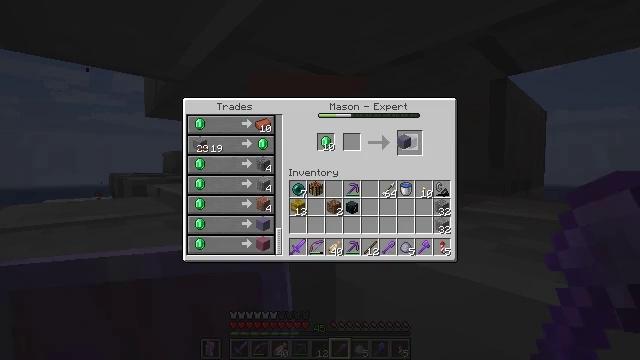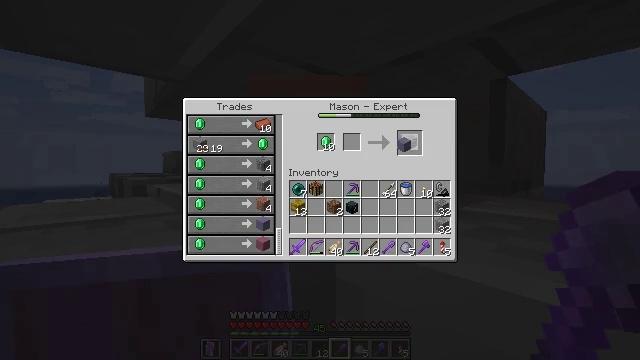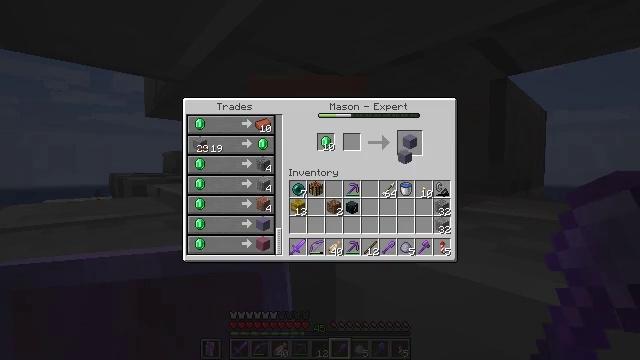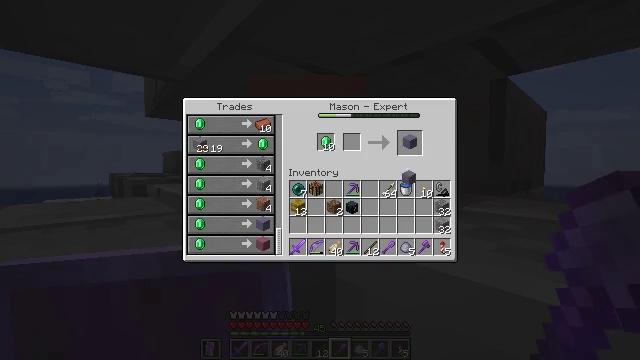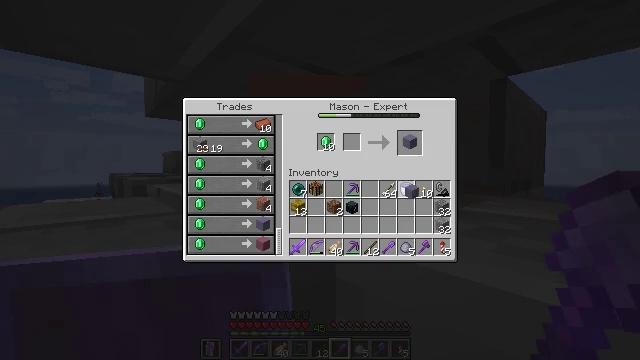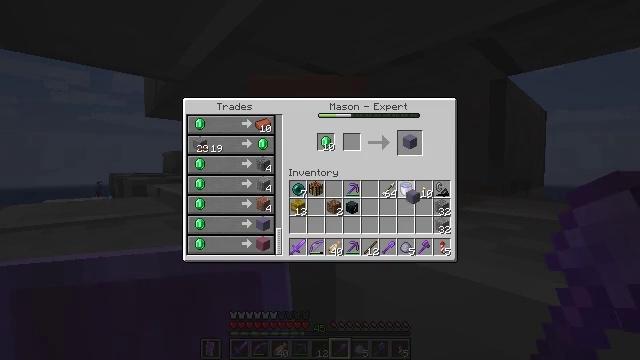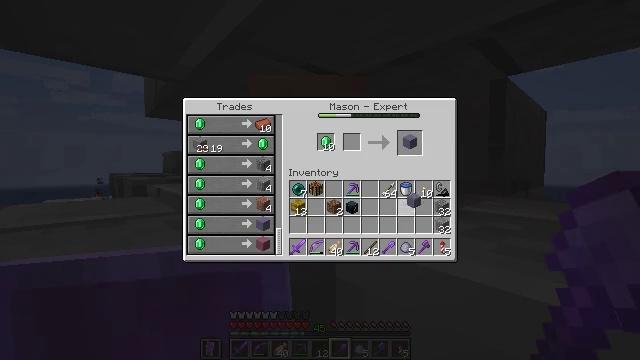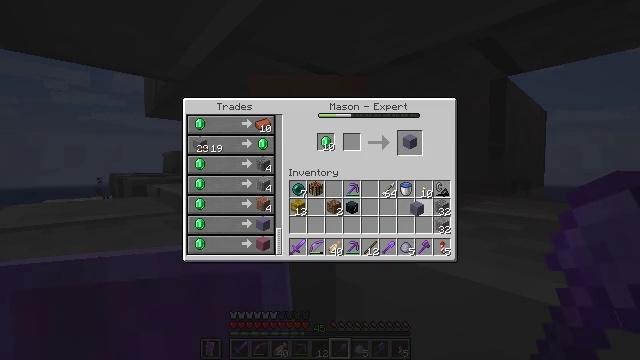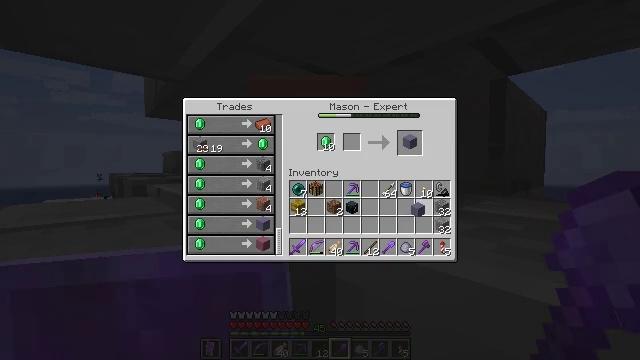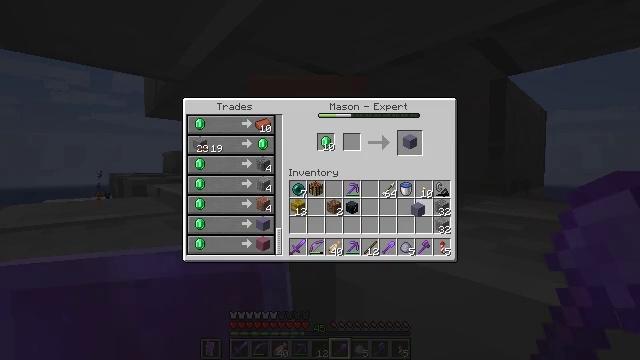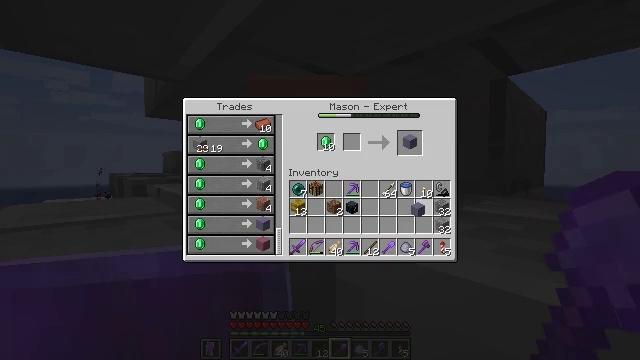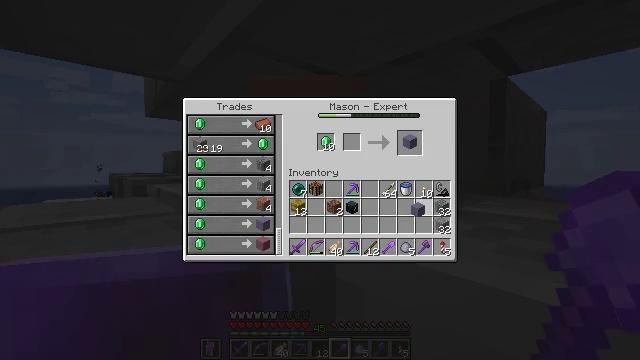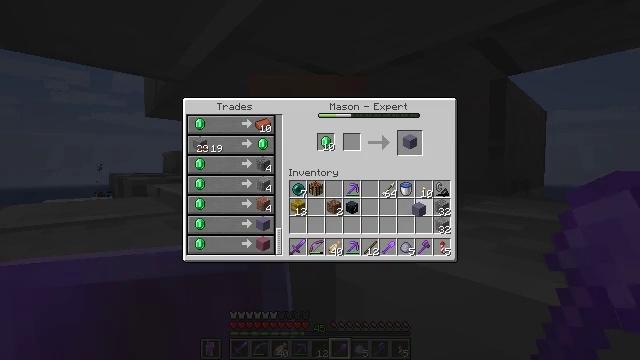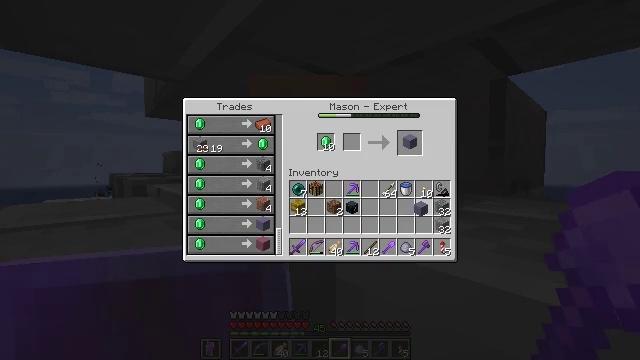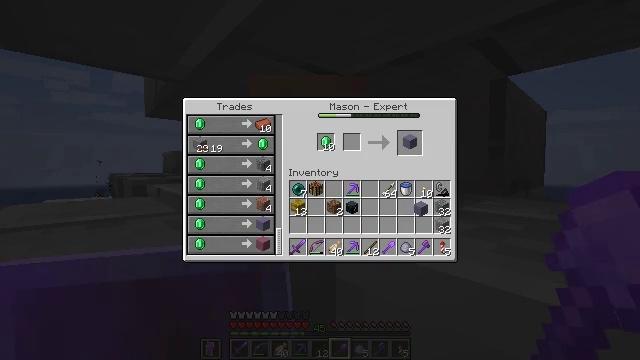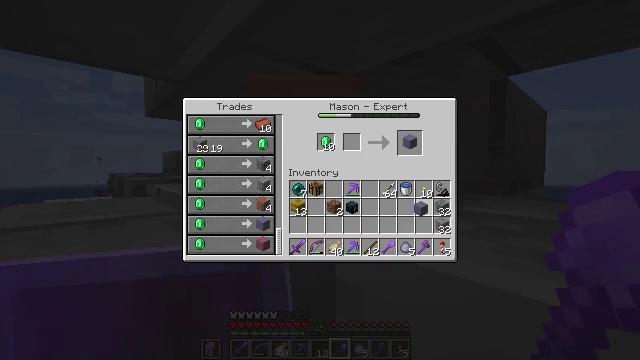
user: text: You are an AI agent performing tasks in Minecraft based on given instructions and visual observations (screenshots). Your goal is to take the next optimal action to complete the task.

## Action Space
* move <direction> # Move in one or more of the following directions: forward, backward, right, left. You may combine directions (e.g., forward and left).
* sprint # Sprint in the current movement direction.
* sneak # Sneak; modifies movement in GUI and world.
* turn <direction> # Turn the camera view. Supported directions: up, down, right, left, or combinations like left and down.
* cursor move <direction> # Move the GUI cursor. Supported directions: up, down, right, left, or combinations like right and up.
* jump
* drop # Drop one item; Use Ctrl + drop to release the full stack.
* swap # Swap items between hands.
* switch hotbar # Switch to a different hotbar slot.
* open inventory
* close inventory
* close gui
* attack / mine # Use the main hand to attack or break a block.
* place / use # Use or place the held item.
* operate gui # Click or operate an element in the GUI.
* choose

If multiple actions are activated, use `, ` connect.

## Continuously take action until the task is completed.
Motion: motion action
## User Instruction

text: craft item magenta terracotta
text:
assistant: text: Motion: no_op
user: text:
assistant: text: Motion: turn down
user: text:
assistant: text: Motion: turn down
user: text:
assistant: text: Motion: turn down
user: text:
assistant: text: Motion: no_op
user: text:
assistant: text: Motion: no_op
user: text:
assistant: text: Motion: turn down
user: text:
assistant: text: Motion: no_op
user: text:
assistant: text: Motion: no_op
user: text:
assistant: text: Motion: no_op
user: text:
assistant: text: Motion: no_op
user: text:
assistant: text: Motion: no_op
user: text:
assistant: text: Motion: no_op
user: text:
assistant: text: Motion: attack / mine
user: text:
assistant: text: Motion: attack / mine
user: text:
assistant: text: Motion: no_op
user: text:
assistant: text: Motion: no_op
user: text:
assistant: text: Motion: no_op
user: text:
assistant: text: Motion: no_op
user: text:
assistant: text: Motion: turn left and down
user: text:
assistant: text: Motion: turn left and down
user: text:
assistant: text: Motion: turn left and down
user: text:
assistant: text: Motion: turn left
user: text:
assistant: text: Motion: turn left
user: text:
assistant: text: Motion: turn left
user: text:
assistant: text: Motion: no_op
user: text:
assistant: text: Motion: no_op
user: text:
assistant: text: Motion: turn left
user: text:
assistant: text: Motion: no_op
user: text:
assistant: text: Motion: turn left